Question: I am trying to retrieve list of print queues from PowerShell as shown below.
But I am getting
'The calling thread cannot access this object because a different thread owns it'.
Is it happeneing because PowerShell not being able to support multiple threads?
Is there a way to get around this problem?

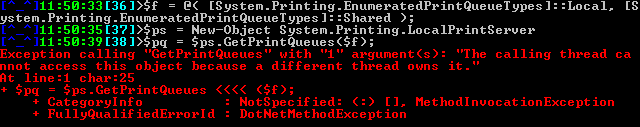
Answer: As far as I understand, you have to start PowerShell with -STA (single thread appartment) parameter to have your code working :
'''
PowerShell -STA
Add-Type -AssemblyName "system.Printing"
$f = @([system.Printing.EnumeratedPrintQueueTypes]::local, [system.Printing.EnumeratedPrintQueueTypes]::shared)
$ps = New-Object system.Printing.localprintserver
$pq = $ps.GetPrintQueues($f)
'''